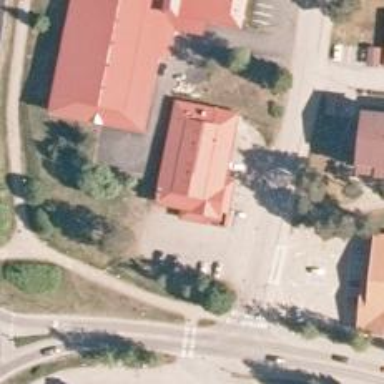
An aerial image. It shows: Post office.